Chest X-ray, AP view. Patient: 42 years old, sex M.
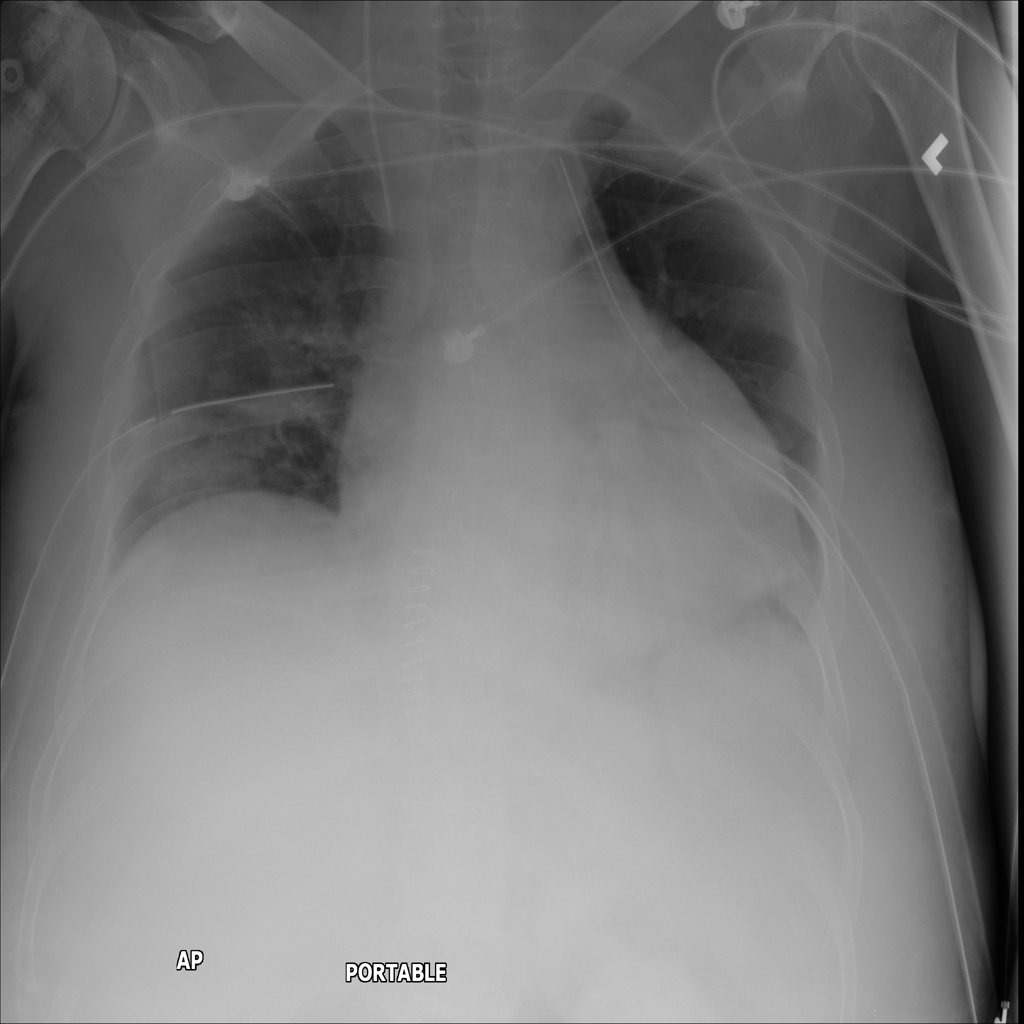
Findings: Atelectasis, Infiltration